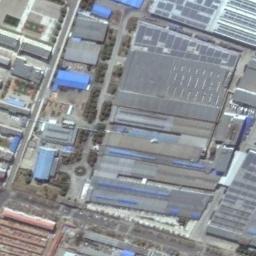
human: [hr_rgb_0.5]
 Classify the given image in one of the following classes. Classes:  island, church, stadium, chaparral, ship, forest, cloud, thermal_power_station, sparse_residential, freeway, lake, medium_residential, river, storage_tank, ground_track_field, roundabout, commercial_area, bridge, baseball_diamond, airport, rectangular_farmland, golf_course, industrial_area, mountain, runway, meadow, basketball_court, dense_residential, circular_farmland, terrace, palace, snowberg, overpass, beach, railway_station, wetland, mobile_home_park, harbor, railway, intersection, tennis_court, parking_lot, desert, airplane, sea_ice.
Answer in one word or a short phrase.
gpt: industrial_area